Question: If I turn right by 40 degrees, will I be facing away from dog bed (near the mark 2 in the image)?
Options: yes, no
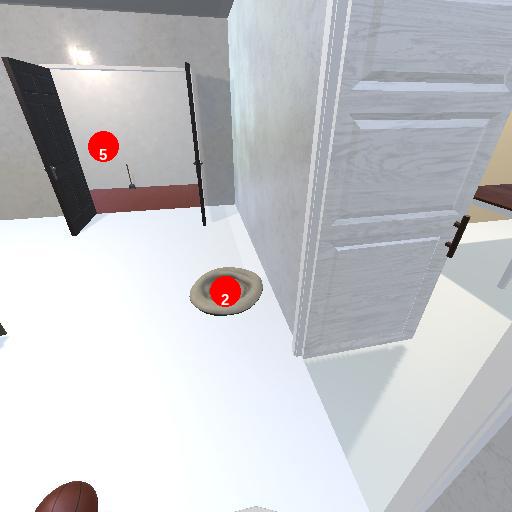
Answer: yes